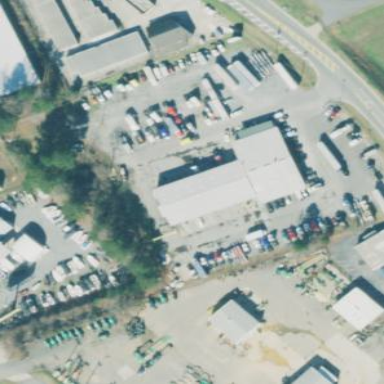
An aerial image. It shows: Building that is truck shop.